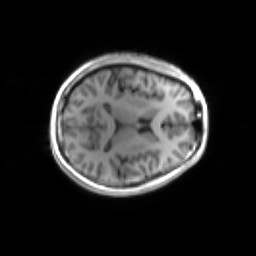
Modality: inplaneT1
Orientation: axial
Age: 19
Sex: male
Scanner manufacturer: siemens
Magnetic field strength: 3 T
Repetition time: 1.2 s
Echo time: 0.00251 s